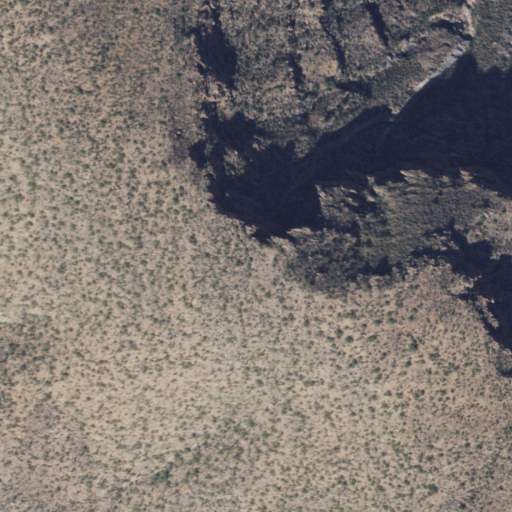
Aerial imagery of mountain in Arizona named Coronado Mesa (historical) containing only shrub